Question: I want to remove the black border from these spinners
Here is a screenshot

PS: If I have missed to provide some vital information, please say so and I will enter here whatever needed.
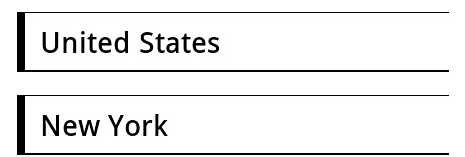
Answer: try this:
'''
<style name="AppTheme" parent="@android:style/Theme.Holo">
<item name="android:dropDownListViewStyle">@style/MySpinnerStyle</item>
</style>
<style name="MySpinnerStyle" parent="android:style/Widget.ListView.DropDown">
<item name="android:divider">#FFEEEEEE</item>
<item name="android:dividerHeight">1dp</item>
</style>
'''